Question: Consider Expression Below:

Where "Gamma" and "k" given (user input).depending on "Gamma" value,number of Multiple series may change.any ideas how can I put this on mathematica?I Can't Use Nested Loop ('For' Loop) because number of loops may change by changing "Gamma" value.
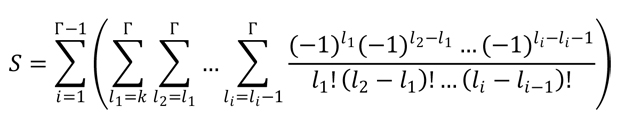
Answer: This should be close:
'''
inner[i_, gamma_, k_] :=
Sum[(-1)^(el[1])/el[1]!
Product[(-1)^(el[z] - el[z - 1])/(el[z] - el[z - 1])! ,{z, 2, i}],
Evaluate[Sequence @@
({{el[1], k, gamma}}~Join~Table[ { el[ii], el[ii - 1], gamma },
{ii, 2, i}])]]
With[{gamma = 3, k = 1}, Sum[ inner[i, gamma, k], {i, gamma - 1}]]
'''
> -4/3
by the way the product is slightly neater if you define 'el[0]=0' then it is simply:
'''
Product[(-1)^(el[z] - el[z - 1])/(el[z] - el[z - 1])! , {z,i}]
'''
which then simplifies to:
'''
(-1)^el[i] /Product[(el[z] - el[z - 1])! , {z, 1, i}]
'''